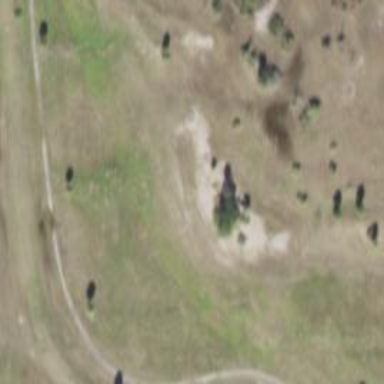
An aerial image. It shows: Golf bunker filled with sandy terrain.